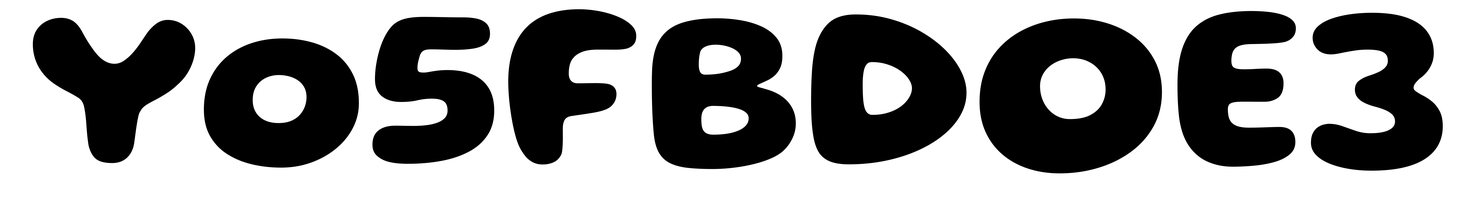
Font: Gluten_Bold